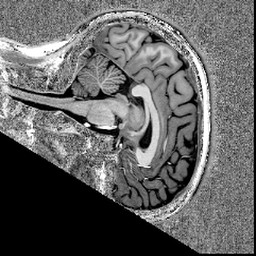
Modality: UNIT1
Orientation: sagittal
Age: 33
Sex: female
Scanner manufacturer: siemens
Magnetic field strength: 7 T
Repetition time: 4.3 s
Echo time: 0.00227 s